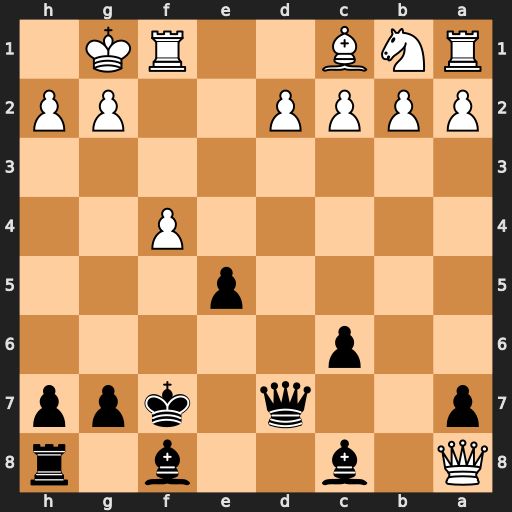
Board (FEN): Q1b2b1r/p2q1kpp/2p5/4p3/5P2/8/PPPP2PP/RNB2RK1
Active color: b
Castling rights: -
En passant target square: -
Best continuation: Bc5+ Kh1 Ba6